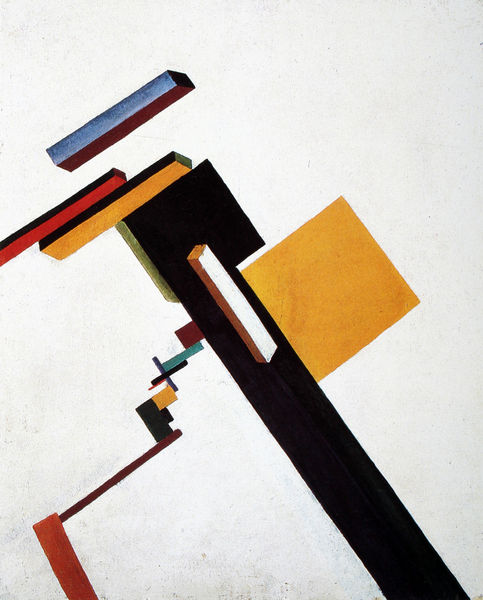
Titel: Gegenstandslose Komposition
Künstler: Sergej Senkin
Standort: Swerdlowsk
Institution: Staatliches Kunstmuseum
Schlagwörter: blau, weiß, gelb, komposition, schwarz, rot, muster, schräg, abstrakt, modern, formen, kreuz, form, schräge, stapel, quadrat, konstruktivismus, malewitsch, mondrian, versatz, vasarely, grundformen